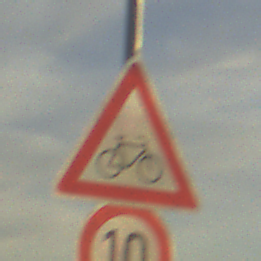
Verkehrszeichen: RadverkehrLinks
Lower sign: Geschwindigkeit10
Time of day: SunriseSunset
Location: Outdoor (Nature)
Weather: PartlyCloudy
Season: Summer
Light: Natural